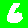
Digit: 6